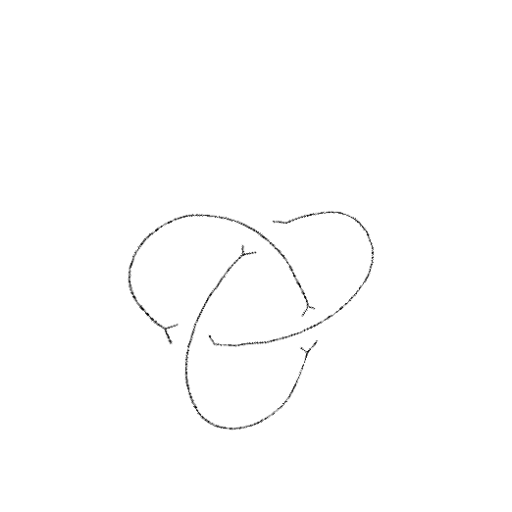
Crossing number: 3